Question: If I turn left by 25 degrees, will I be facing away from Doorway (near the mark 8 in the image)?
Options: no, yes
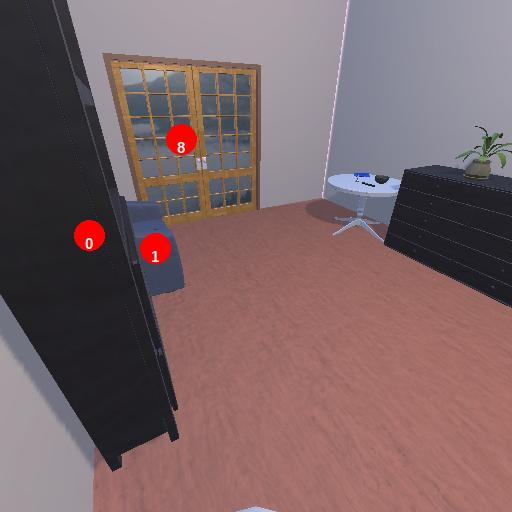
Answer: no